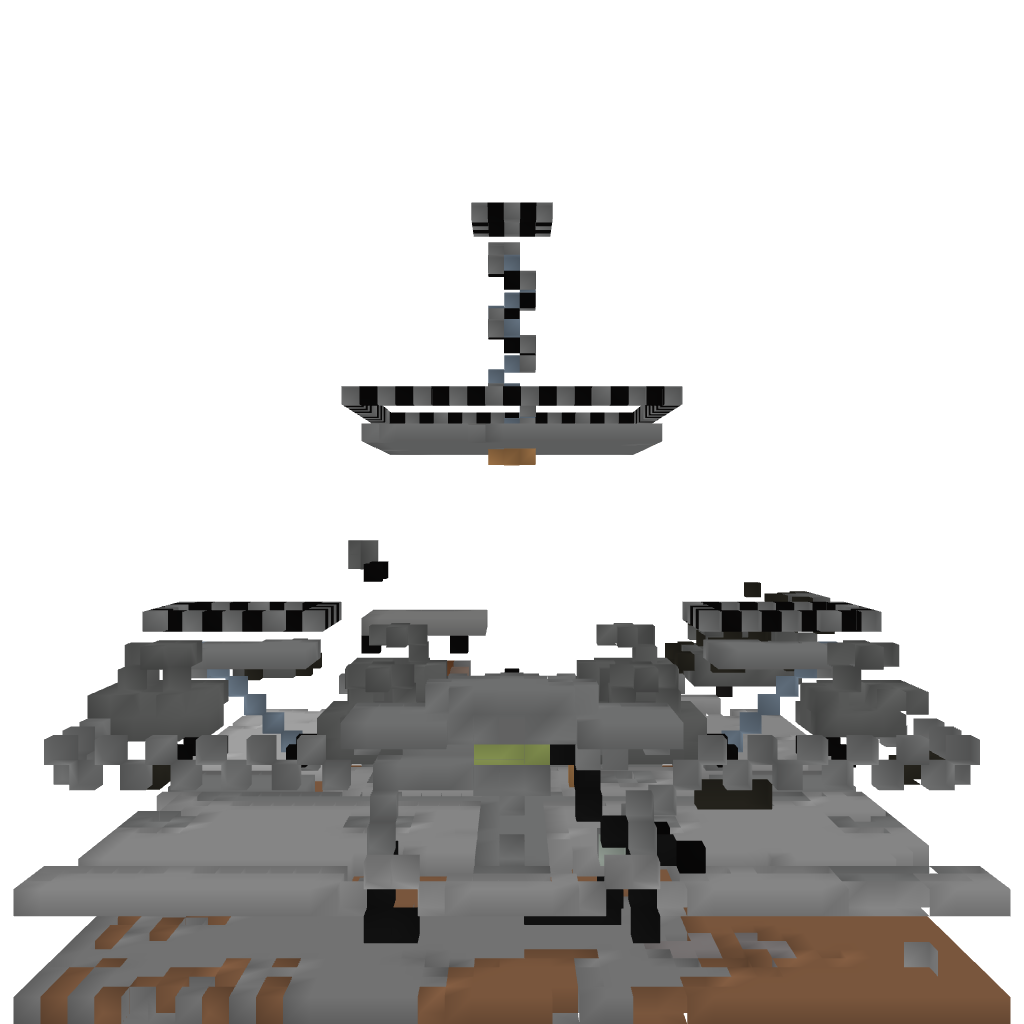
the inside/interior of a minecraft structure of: castle 3